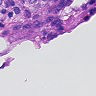
Metastatic tissue present: yes